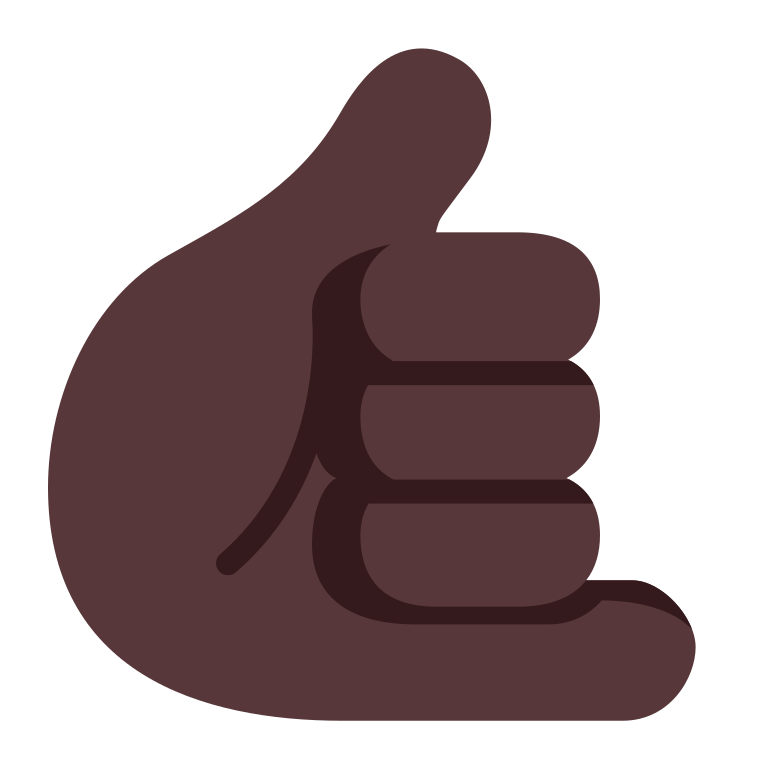
call me hand flat dark